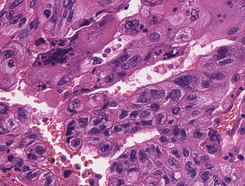
Tumor epithelial tissue: yes
Tumor-associated stroma tissue: no
Normal tissue: no